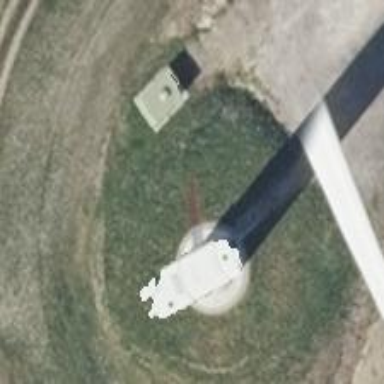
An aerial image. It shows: Wind generator powered by horizontal axis wind turbine.